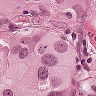
Metastatic tissue present: yes